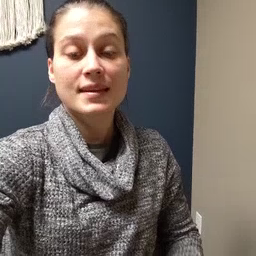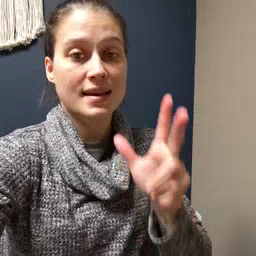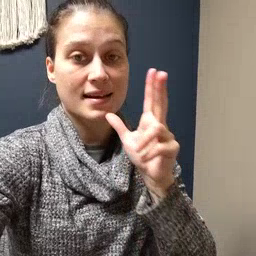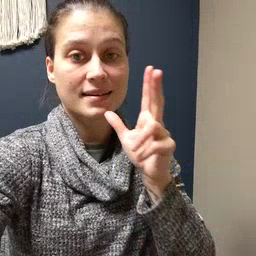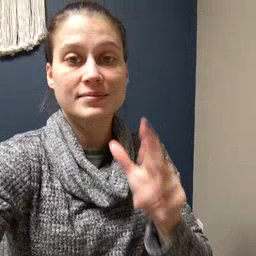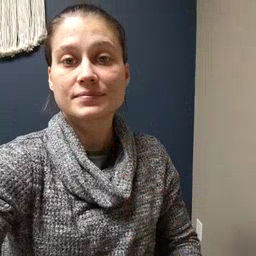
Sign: hen